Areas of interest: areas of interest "Commercial service"
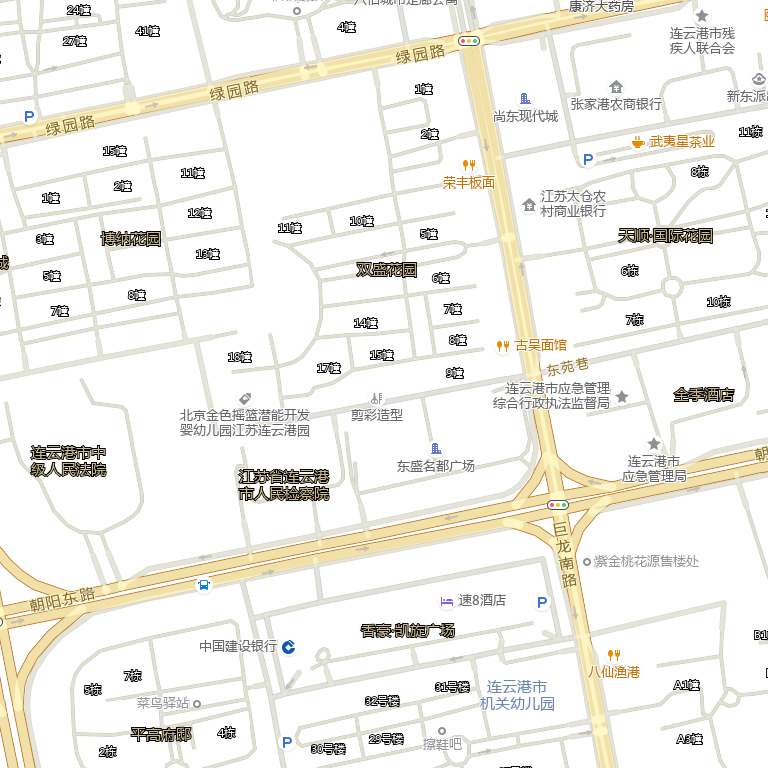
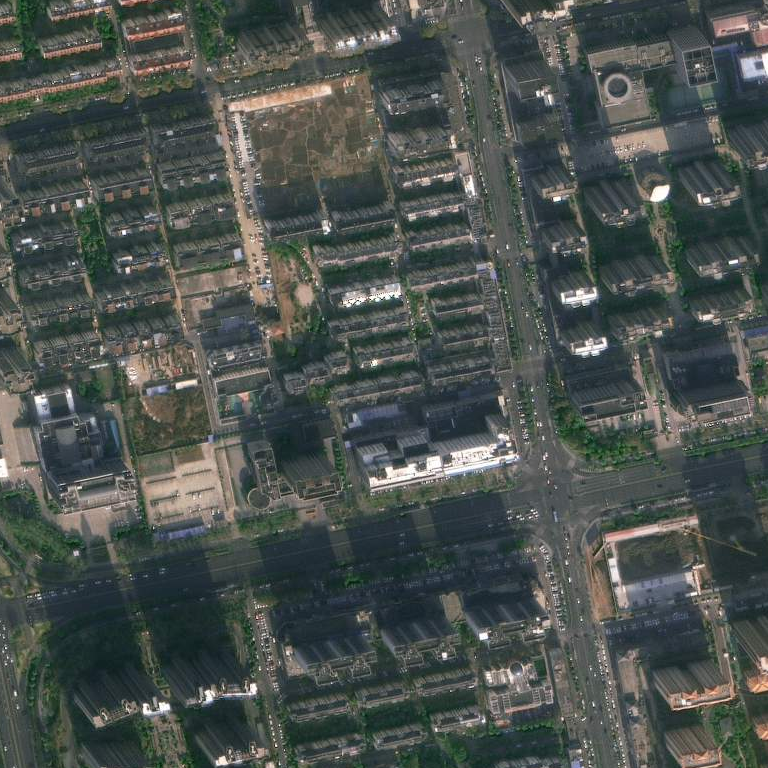